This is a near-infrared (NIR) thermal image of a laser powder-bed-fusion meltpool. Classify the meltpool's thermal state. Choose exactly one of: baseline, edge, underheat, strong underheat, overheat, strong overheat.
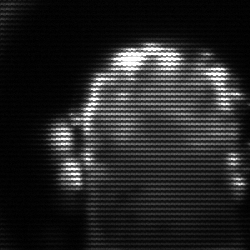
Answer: baseline